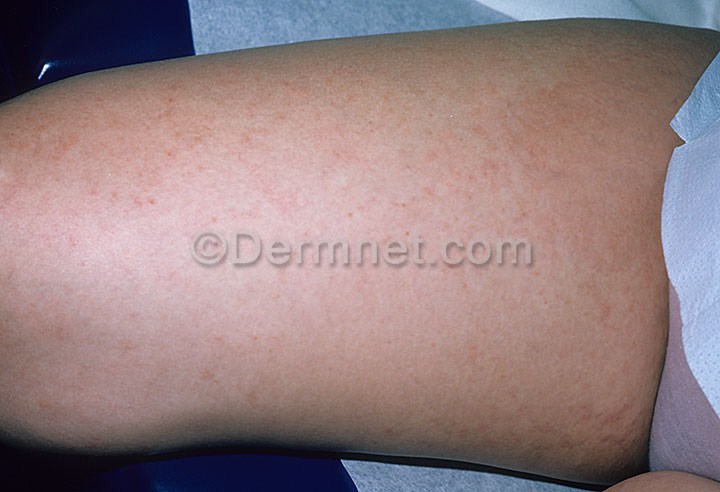
Disease: Urticaria Hives